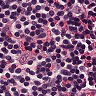
Metastatic tissue present: no